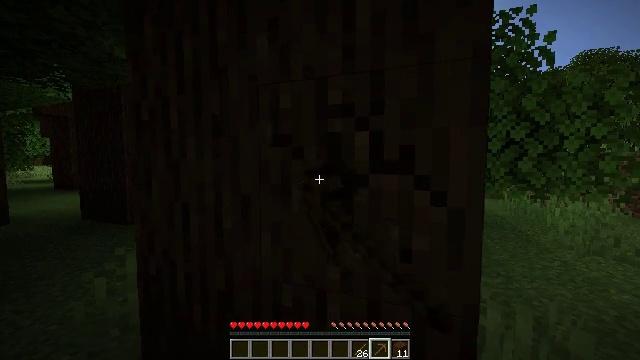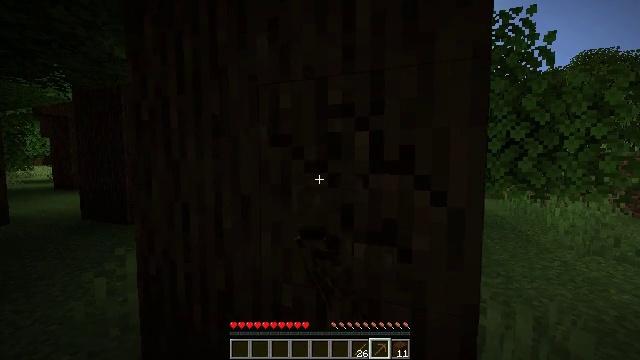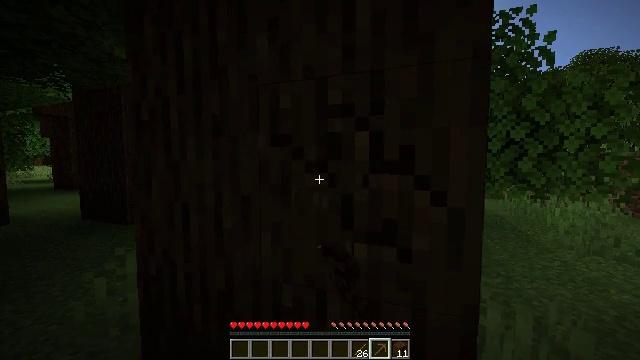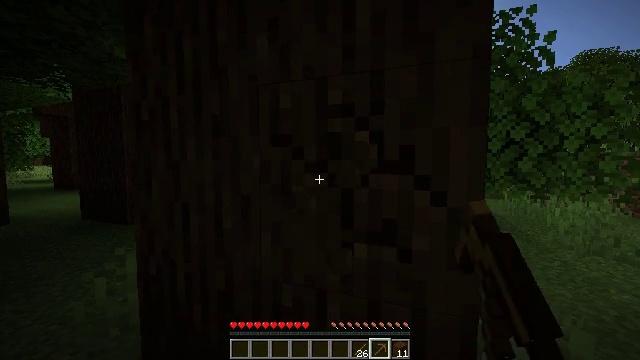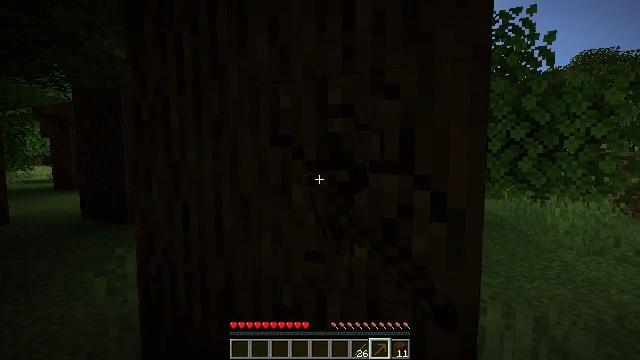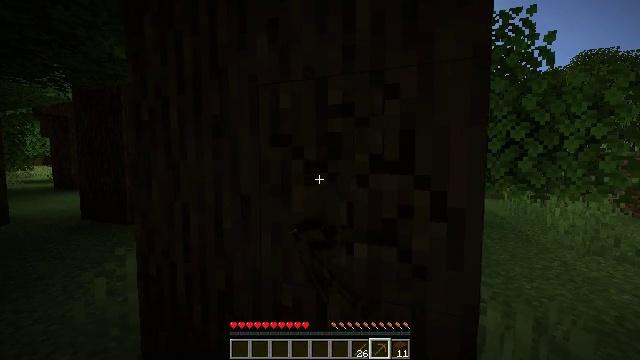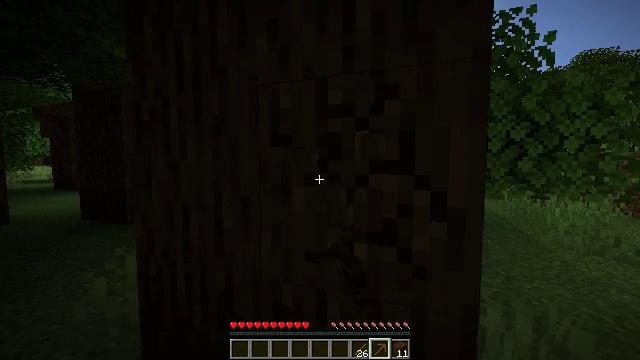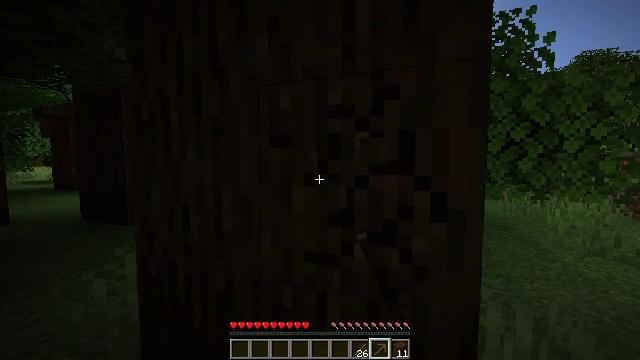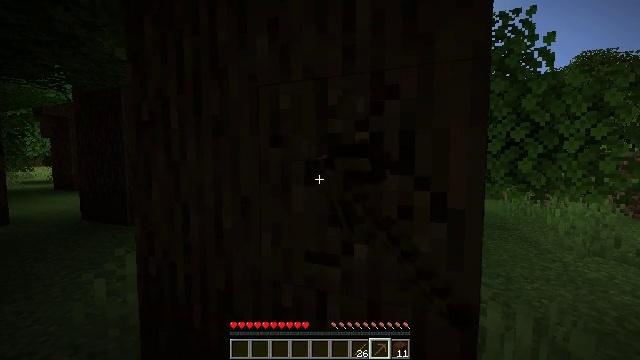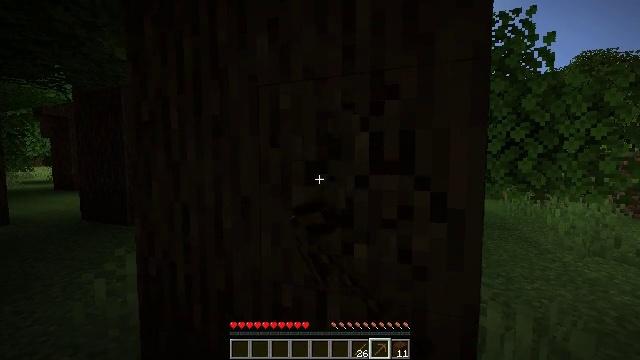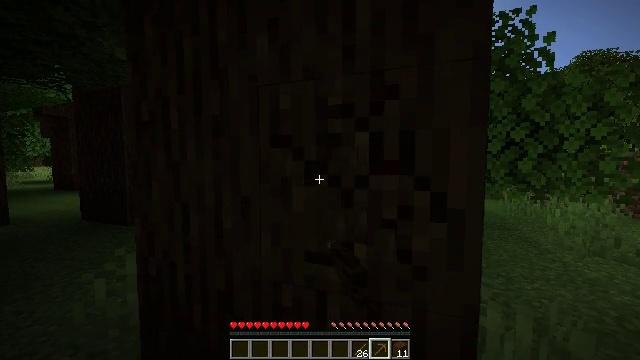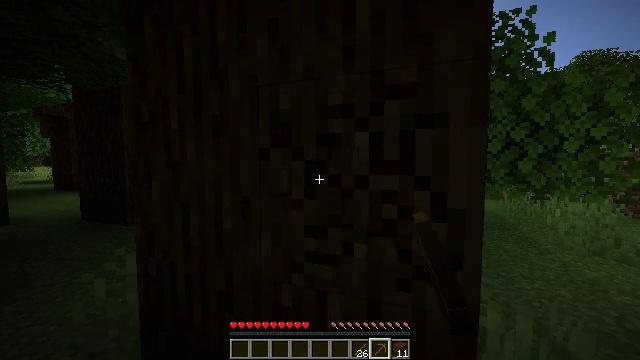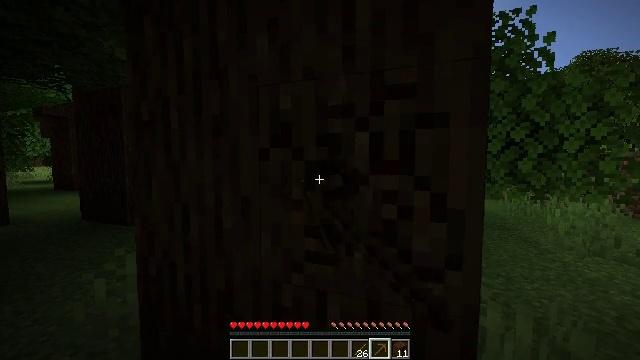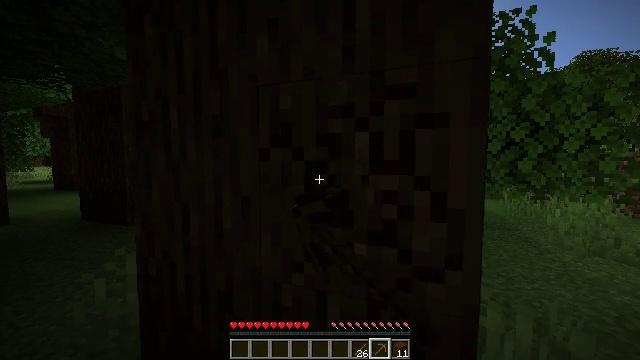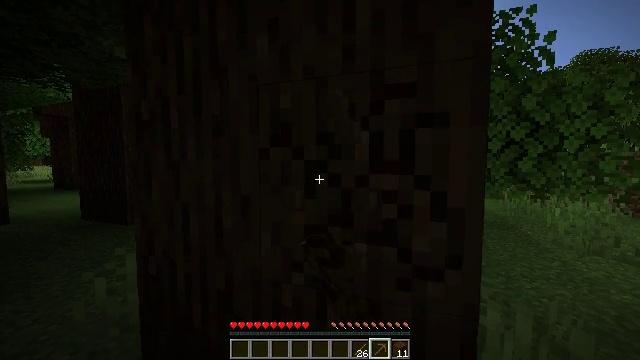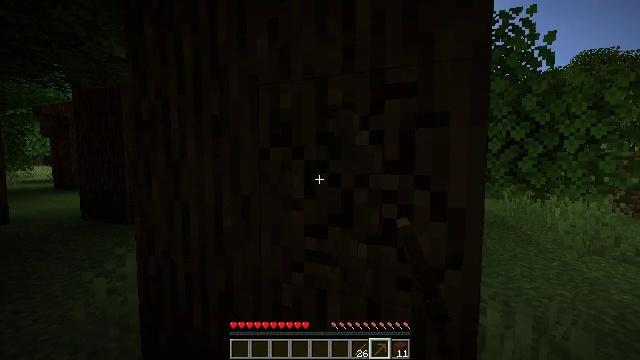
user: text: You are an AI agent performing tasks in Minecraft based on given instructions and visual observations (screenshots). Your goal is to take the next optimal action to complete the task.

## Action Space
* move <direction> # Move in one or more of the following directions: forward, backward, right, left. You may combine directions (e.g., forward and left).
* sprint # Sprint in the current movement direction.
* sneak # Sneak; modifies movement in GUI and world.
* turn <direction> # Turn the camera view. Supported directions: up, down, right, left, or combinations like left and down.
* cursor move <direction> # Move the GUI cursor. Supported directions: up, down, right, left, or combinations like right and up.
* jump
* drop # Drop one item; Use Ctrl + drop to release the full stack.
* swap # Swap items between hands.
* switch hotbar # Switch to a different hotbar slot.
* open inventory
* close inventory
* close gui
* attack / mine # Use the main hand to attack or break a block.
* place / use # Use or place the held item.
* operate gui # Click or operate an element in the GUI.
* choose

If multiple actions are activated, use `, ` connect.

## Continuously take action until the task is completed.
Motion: motion action
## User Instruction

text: Collect dark oak log for building.
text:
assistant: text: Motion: attack / mine
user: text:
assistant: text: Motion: attack / mine
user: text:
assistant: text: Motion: attack / mine
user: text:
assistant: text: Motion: attack / mine
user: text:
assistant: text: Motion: attack / mine
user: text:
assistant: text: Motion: attack / mine
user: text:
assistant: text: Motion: attack / mine
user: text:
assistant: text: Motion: attack / mine
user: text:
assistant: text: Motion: attack / mine
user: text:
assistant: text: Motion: attack / mine
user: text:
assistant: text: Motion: attack / mine
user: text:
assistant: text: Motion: attack / mine
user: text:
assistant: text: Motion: attack / mine
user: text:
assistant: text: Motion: attack / mine
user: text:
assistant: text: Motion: attack / mine
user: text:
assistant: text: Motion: attack / mine
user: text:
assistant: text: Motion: attack / mine
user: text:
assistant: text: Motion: attack / mine
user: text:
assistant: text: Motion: attack / mine
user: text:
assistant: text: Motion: attack / mine
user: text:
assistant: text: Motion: attack / mine
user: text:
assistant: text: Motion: attack / mine
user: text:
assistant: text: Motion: attack / mine
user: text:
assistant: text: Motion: attack / mine
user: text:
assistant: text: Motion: attack / mine
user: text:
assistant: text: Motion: attack / mine
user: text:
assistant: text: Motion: attack / mine
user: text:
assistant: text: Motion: attack / mine
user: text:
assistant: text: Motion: attack / mine
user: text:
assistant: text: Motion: attack / mine